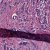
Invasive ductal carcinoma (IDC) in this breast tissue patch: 1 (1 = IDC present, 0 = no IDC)